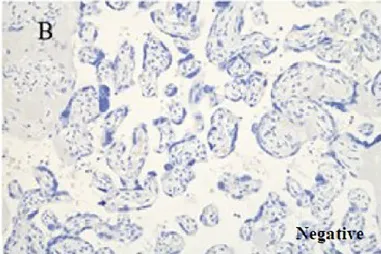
Immunohistochemical staining for detecting PD-L1 expression. PD-L1 is positively expressed in patient's surgical specimens (tumor proportion score, TPS=30%; combined positive score, CPS=35; PD-L1 expression was determined using Tumor Proportion Score (TPS), the proportion of viable tumor cells showing partial or complete membrane PD-L1 staining at any intensity. PD-L1 expression was also defined using Combined Positive Score (CPS) by dividing the number of PD-L1-stained cells with the total number of viable tumor cells and multiplying by 100). Staining is performed using a Dako 22C3 assay kit following the manufacturer's instructions. Negative controls as provided by the kit indicated PD-L1-expressing and non-PD-L1-expressing tissues, respectively under x 200 magnification.
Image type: pathology (immunostaining)